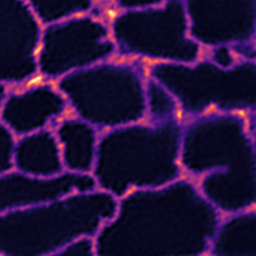
Label: Super-resolution ER image